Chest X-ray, AP view. Patient: 55 years old, sex M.
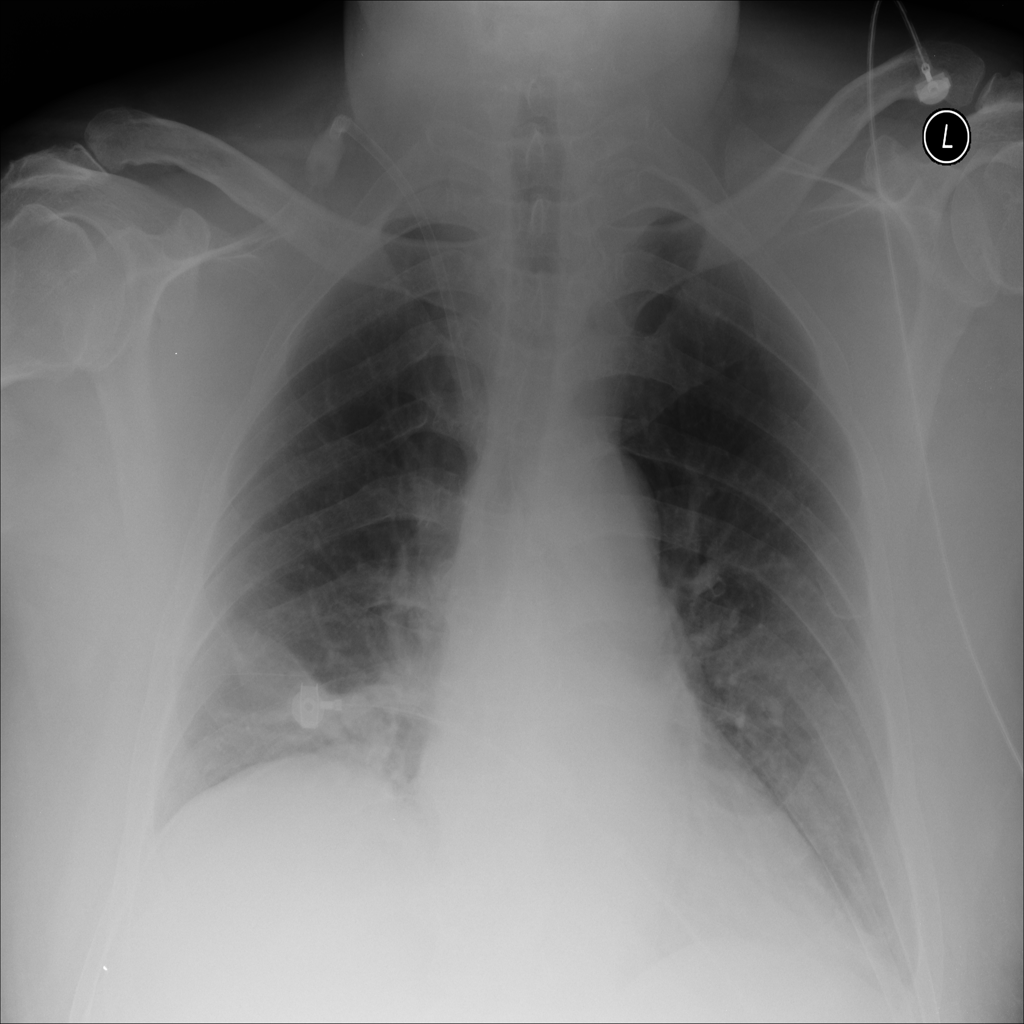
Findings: Infiltration